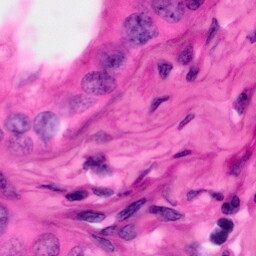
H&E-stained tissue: Pancreatic